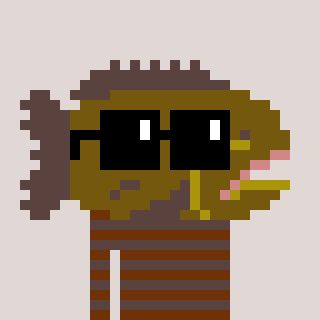
a pixel art character with square black sunglasses, a grouper-shaped head and a darkbrown-colored body on a warm background